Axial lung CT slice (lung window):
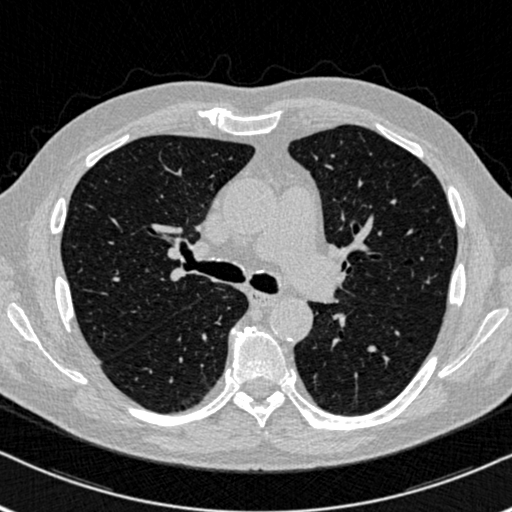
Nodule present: no